Interaction volume radius: 10 \u00c5
Interaction volume height: 15 \u00c5
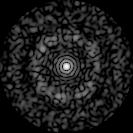
Disorder parameter: 0.8226